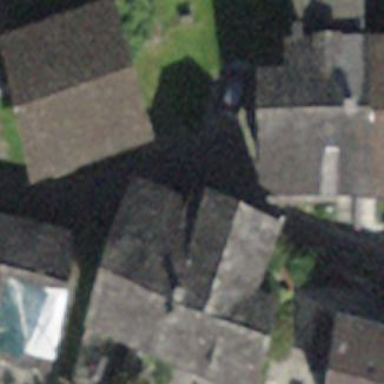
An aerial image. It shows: Detached building.